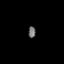
Tissue: lung
Cell type: Epithelial cells
Senescence score: 0.2368
Nuclear area (px): 79
Mean DAPI intensity: 111.241